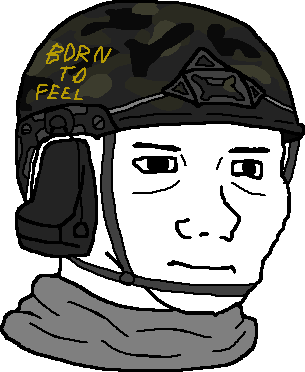
Label: 5_Doomer